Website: crate-barrel
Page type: billing-address
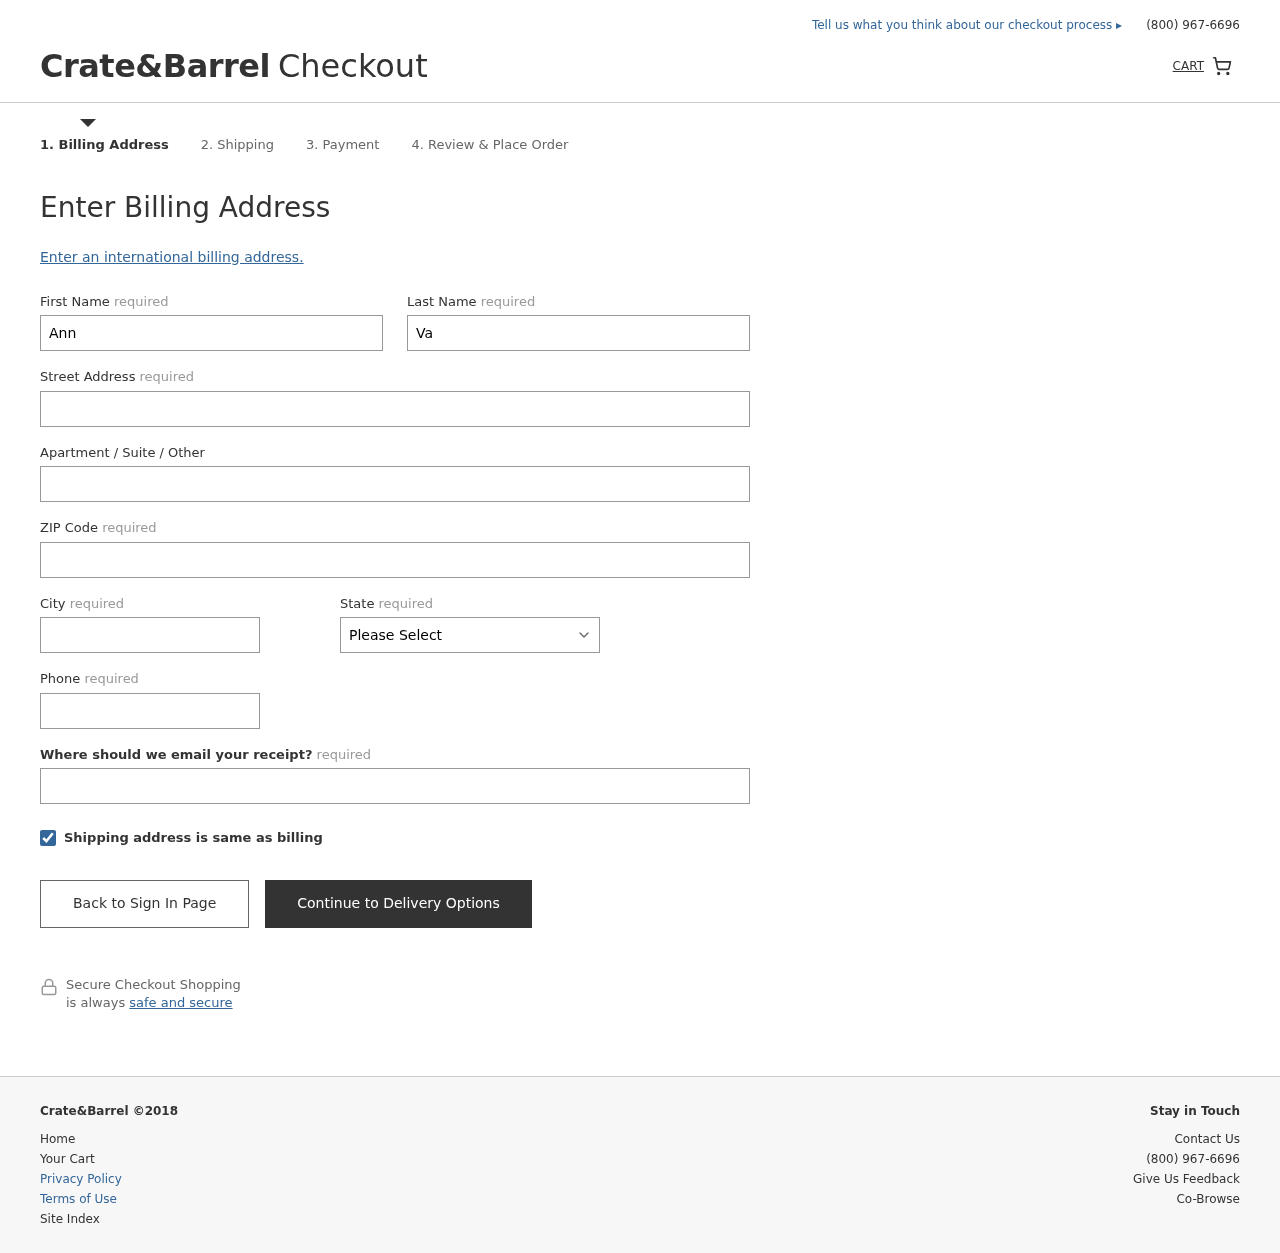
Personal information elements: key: PII_STATE
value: Maine
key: PII_FIRSTNAME
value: Ann
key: PII_LASTNAME
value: Valentine
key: PII_STREET
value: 709 Walters Square Apt. 422
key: PII_POSTCODE
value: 09834
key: PII_CITY
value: Staceyfurt
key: PII_PHONE
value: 3362941264
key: PII_EMAIL
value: ann_valentine@gmail.com